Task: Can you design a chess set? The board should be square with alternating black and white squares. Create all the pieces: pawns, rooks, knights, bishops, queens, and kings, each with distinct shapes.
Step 486:
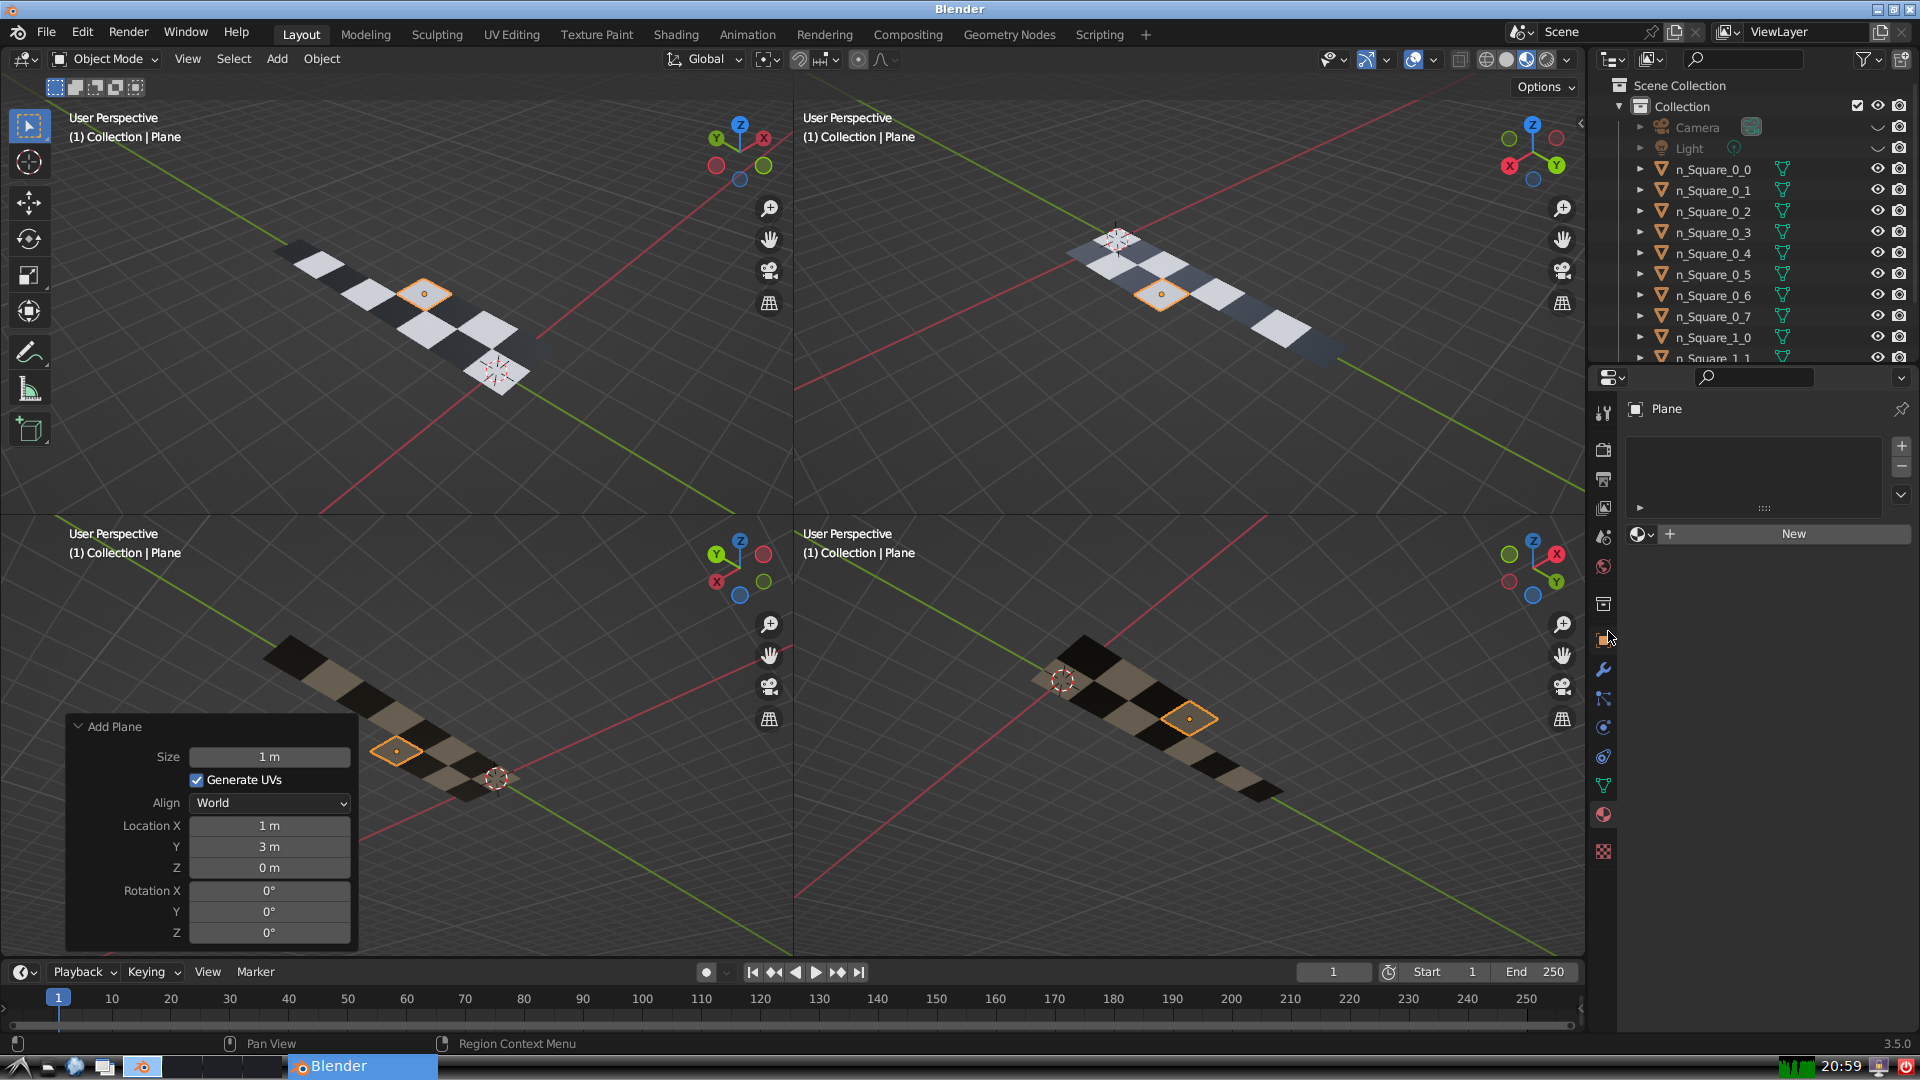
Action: click: no